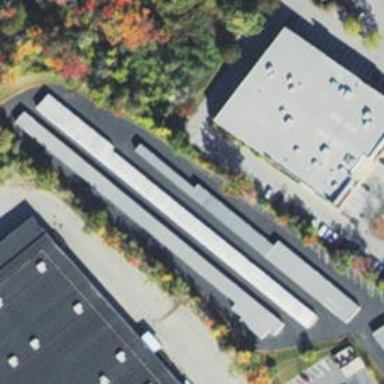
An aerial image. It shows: Storage building offering rental services.